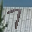
Label: 7